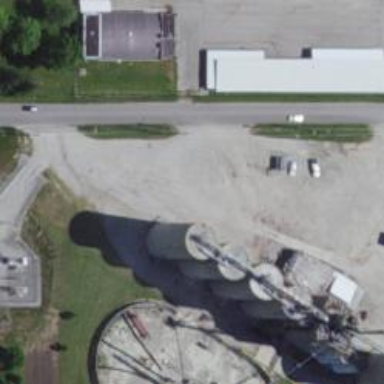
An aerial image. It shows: Silo.